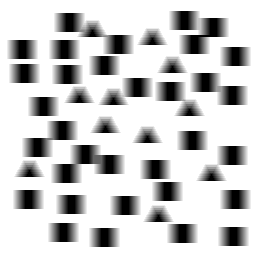
Squares: 33
Triangles: 11
Stars: 0
Total shapes: 44